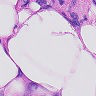
Metastatic tissue present: yes